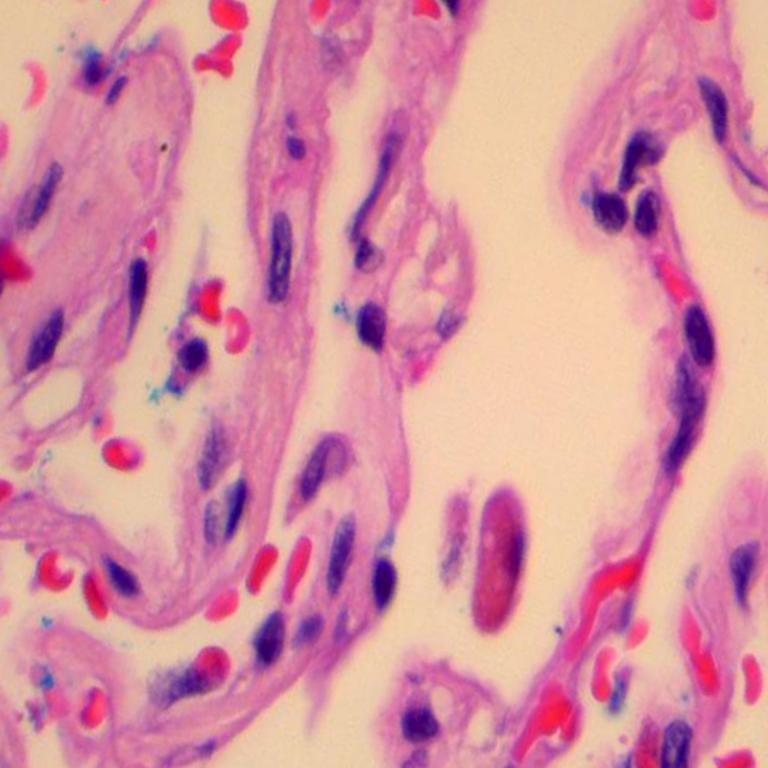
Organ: lung
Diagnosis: benign